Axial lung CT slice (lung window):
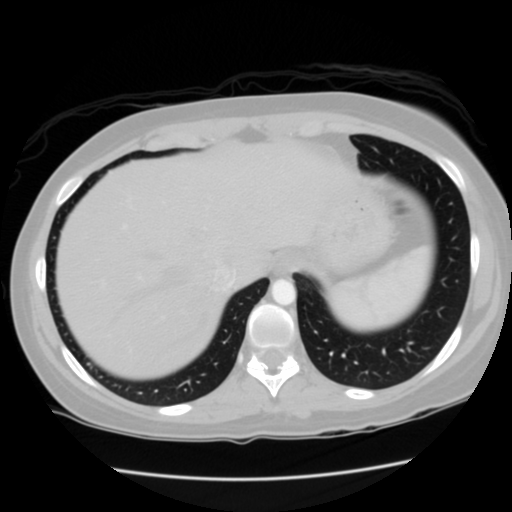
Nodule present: no